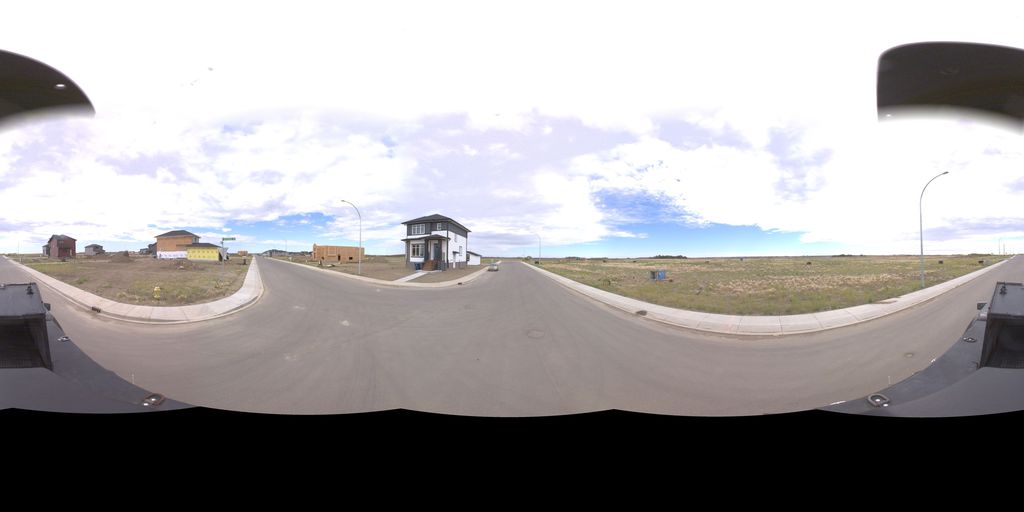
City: saskatoon